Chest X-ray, PA view. Patient: 69 years old, sex F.
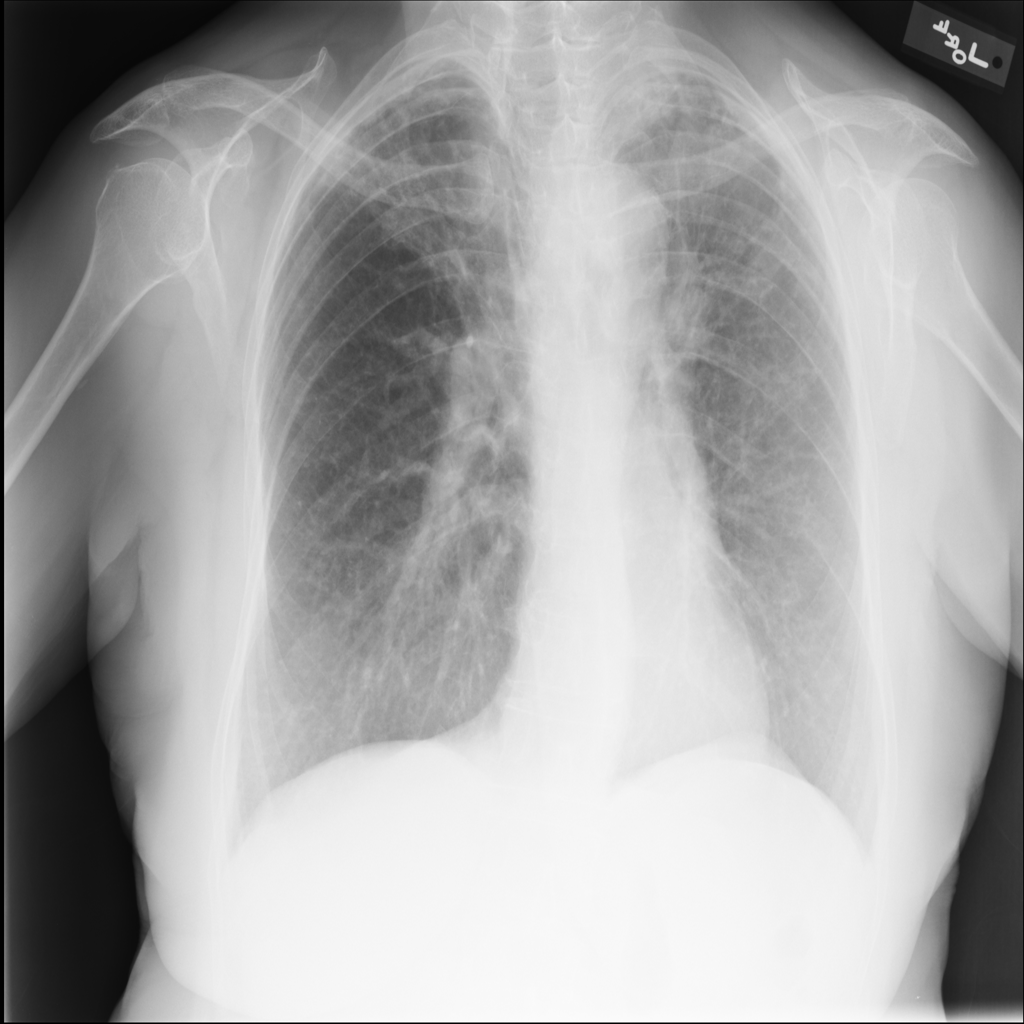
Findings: Fibrosis